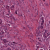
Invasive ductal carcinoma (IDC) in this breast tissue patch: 1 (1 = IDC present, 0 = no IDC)